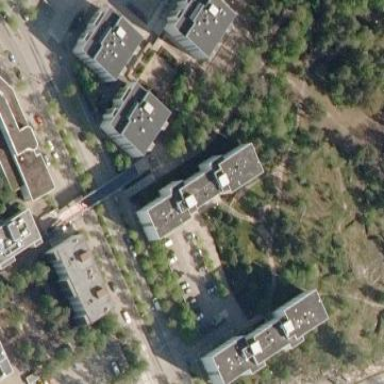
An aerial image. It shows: View of apartment building.